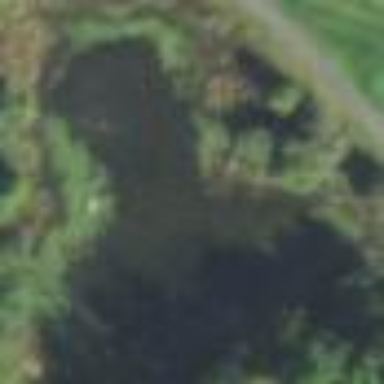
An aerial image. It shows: Scenic view of water hazard on golf course. The natural water feature adds beauty to the landscape.